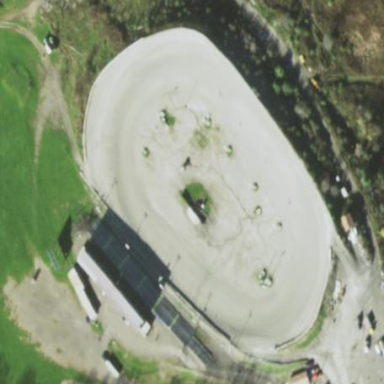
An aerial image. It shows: Raceway for motor sports.